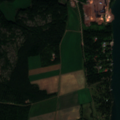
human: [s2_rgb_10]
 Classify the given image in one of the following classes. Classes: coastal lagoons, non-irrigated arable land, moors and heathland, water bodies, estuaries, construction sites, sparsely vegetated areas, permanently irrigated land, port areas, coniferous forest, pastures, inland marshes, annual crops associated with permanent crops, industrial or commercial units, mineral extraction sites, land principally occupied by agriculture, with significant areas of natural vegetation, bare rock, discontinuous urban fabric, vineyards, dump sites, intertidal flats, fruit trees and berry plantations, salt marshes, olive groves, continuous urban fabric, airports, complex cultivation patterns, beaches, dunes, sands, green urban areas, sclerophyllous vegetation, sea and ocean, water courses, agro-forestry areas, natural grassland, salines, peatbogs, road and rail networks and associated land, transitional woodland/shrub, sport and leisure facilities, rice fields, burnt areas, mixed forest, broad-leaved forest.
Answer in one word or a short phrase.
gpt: non-irrigated arable land, mixed forest, sea and ocean